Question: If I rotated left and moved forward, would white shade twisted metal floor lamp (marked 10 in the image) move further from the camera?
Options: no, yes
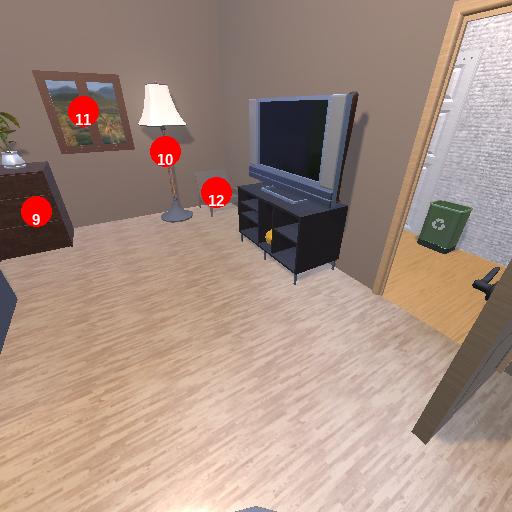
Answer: no